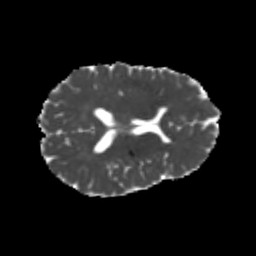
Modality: MD
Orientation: axial
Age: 21
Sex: female
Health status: healthy
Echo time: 0.074 s